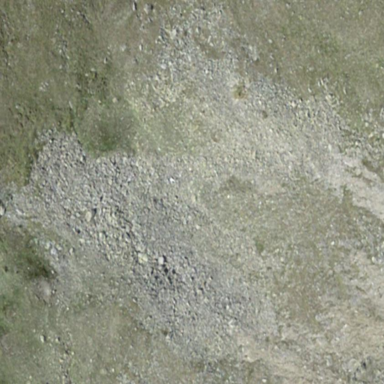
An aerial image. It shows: Natural scree.